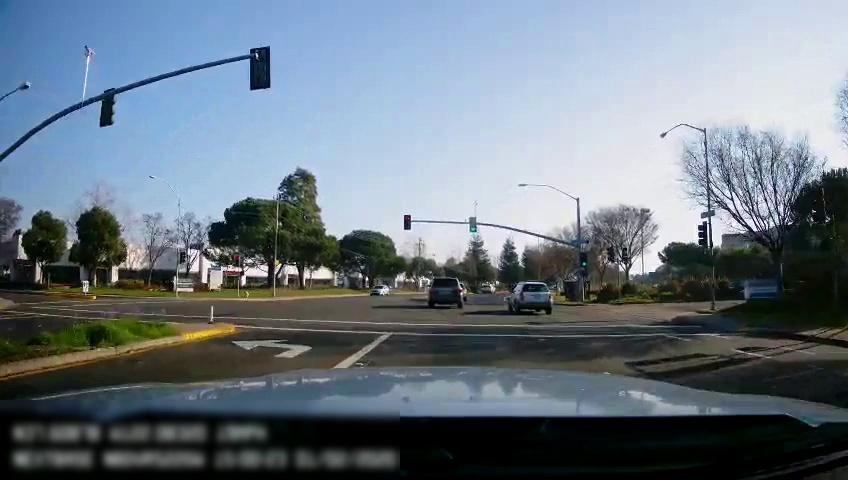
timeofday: Day
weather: Sunny
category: Drivable Space
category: Vehicles | SUV
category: Vehicles | SUV
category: Vehicles | SUV
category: Vehicles | SUV
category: Vehicles | Car
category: Lanes | Current Lane
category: Lanes | Alternate Lane
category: Lanes | Alternate Lane
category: Lanes | Opposite Lane
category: Traffic | Signs
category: Traffic | Signs
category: Traffic | Signs